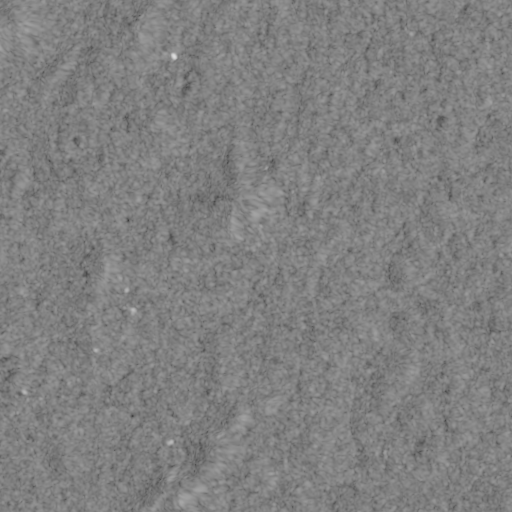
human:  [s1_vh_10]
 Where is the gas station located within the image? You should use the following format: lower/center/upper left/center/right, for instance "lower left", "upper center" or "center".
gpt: The gas station is located in the center of the image.
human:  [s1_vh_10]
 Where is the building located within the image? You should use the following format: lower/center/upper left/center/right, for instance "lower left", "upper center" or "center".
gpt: There is no building in the image.

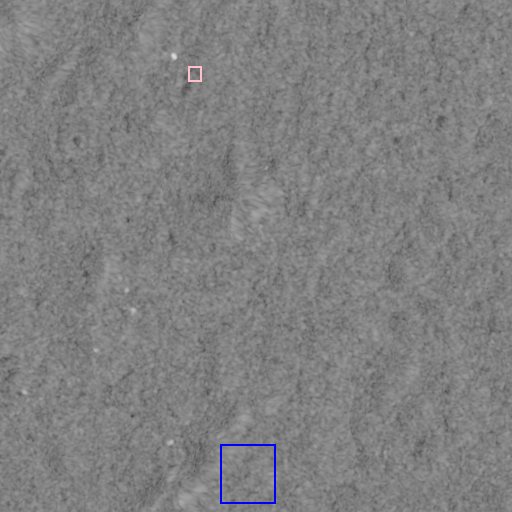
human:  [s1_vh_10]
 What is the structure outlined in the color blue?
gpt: The structure outlined in blue is a crop field.
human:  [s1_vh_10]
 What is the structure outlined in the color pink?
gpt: The structure outlined in pink is a quarry.
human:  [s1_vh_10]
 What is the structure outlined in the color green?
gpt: There is no green outline.